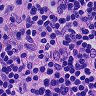
Metastatic tissue present: no